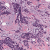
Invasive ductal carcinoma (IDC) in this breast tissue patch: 1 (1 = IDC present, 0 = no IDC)